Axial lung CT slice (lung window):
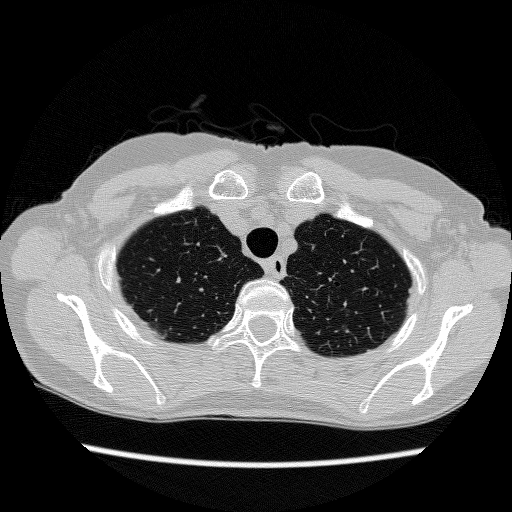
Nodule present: no